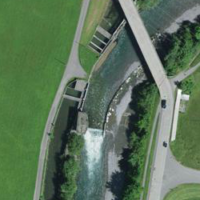
EUNIS habitat code: 24
Species observed at this site:
Corvus corone
Motacilla cinerea
Cyanistes caeruleus
Turdus philomelos
Anas platyrhynchos
Sturnus vulgaris
Corvus frugilegus
Fringilla coelebs
Passer domesticus
Turdus torquatus
Anthus pratensis
Turdus merula
Phylloscopus collybita
Larus michahellis
Carduelis citrinella
Parus major
Milvus milvus
Phoenicurus ochruros
Phoenicurus phoenicurus
Garrulus glandarius
Cinclus cinclus
Falco tinnunculus